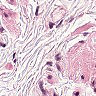
Metastatic tissue present: no